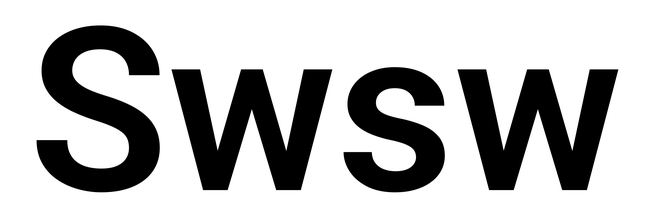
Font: Roboto_SemiBold